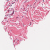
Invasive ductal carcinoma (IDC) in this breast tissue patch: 0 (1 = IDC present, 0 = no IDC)